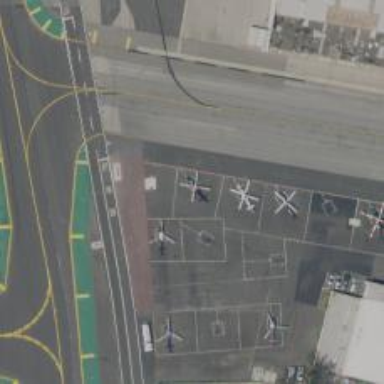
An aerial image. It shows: Image showing helipad at airport.